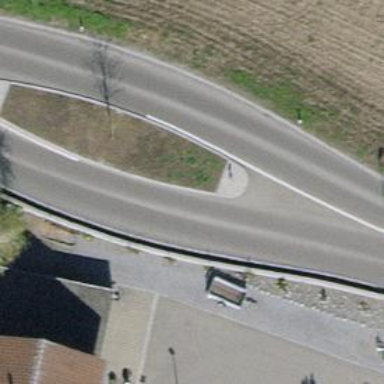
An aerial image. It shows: Secondary road with asphalt surface.